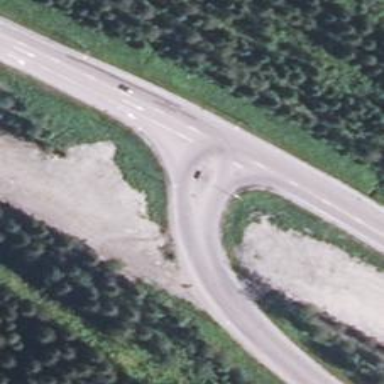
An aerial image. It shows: Trunk link highway with tertiary functional class.